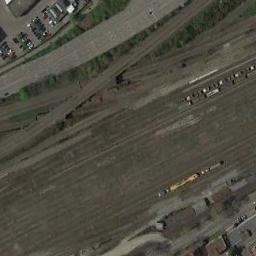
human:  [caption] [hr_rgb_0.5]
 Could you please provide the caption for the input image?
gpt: There are two parallel railway lines here .

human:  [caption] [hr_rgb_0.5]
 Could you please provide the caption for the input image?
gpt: The railway is next to some houses and parking lot .

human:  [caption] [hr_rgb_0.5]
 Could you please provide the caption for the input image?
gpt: Several buildings are beside the railway .

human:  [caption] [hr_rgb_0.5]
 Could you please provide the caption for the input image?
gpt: These staggered railways have a train on the track and a parking lot is on one side of the railways .

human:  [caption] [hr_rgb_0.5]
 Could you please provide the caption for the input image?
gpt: There are some buildings beside the railway .